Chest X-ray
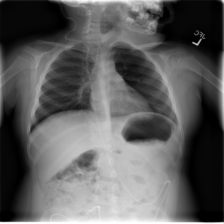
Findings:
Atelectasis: negative
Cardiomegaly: negative
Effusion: negative
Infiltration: negative
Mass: negative
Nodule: negative
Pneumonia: negative
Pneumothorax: negative
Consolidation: negative
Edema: negative
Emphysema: negative
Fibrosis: negative
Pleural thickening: negative
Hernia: negative